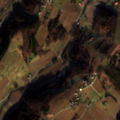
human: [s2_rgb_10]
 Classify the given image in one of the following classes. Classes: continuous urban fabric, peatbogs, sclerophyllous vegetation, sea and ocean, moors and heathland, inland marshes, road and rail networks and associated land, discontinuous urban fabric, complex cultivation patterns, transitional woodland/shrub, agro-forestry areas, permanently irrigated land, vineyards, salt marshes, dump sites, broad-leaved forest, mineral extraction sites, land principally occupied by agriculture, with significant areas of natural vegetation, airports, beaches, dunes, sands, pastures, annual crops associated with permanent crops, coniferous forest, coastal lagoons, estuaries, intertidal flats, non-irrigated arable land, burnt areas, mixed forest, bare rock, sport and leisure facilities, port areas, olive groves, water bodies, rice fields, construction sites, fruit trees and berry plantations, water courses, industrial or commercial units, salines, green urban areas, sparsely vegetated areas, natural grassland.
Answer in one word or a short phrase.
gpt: non-irrigated arable land, complex cultivation patterns, land principally occupied by agriculture, with significant areas of natural vegetation, broad-leaved forest, mixed forest